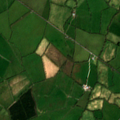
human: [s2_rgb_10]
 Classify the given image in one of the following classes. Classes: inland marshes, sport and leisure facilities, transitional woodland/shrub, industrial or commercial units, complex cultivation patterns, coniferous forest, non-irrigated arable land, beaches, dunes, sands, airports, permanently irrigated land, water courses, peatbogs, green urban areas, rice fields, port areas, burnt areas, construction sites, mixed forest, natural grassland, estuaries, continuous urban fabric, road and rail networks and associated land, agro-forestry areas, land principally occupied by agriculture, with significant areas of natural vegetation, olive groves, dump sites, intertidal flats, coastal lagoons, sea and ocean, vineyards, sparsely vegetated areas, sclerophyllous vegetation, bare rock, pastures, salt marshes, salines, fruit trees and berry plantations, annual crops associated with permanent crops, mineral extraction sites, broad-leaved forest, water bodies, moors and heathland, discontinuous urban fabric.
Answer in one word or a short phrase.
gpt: pastures